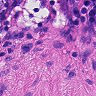
Metastatic tissue present: no